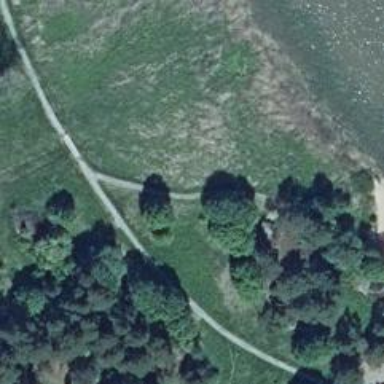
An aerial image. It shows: Cycleway.